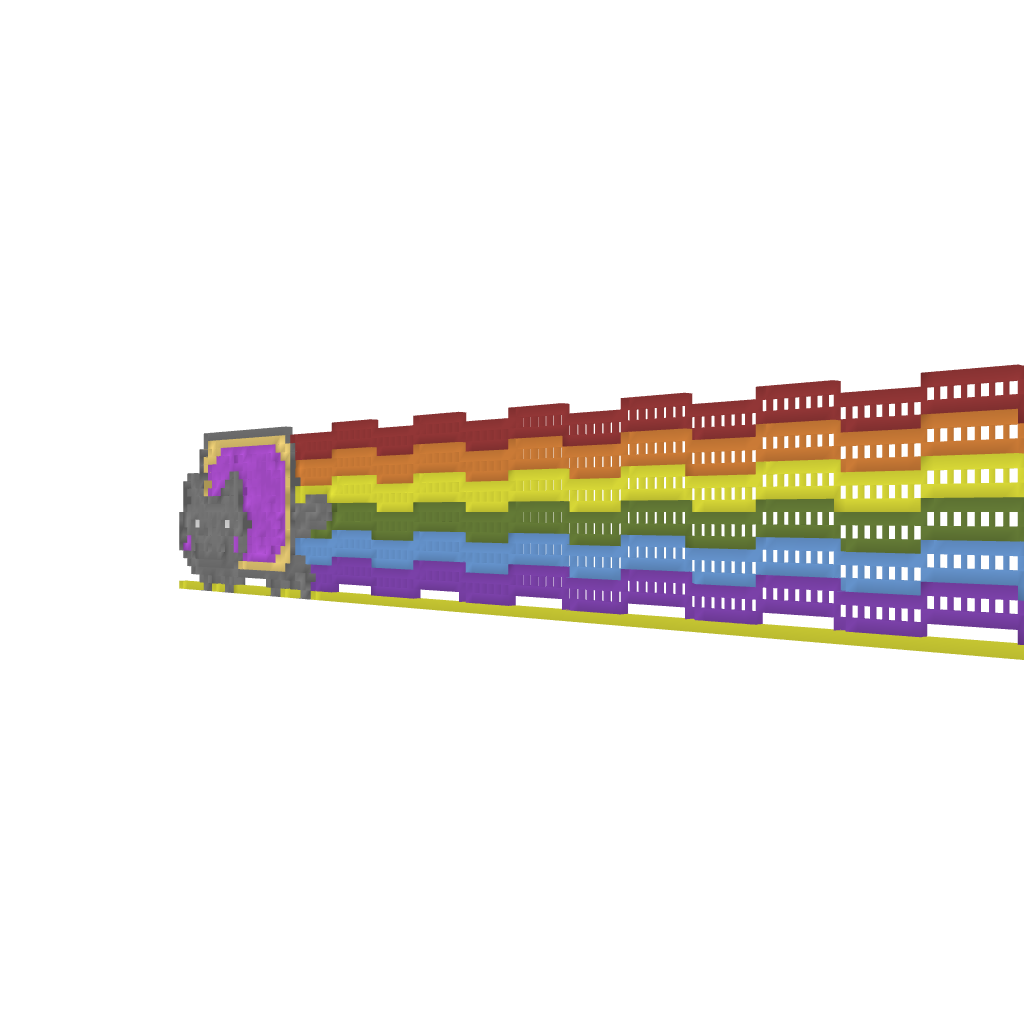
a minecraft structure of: HUGE nyan cat high quality